Question: I am trying to put a point on the right side of a relative (no defined width) div.
HTML (using Wordpress and Bootstrap)
'''
<div class="col-md-9 col-md-offset-1">
<h2 class="sml-title"><?php the_category(' - '); ?></h2>
...
'''
CSS
'''
.sml-title {
display: inline-block;
padding: 15px;
color: #fff;
background-color: #4ad2dc;
}
.sml-title:after {
right: 0px;
top: 0px;
border: solid transparent;
content: " ";
height: 0;
width: 0;
position: absolute;
pointer-events: none;
border-color: rgba(136, 183, 213, 0);
border-left-color: #88b7d5;
border-width: 30px;
margin-top: -30px;
}
'''
the problem I'm running into is that the arrow goes all the way to the right side of the screen. I want it to go right after the sml-title. But I can't set a width on the sml-title because i don't control the content.
Trying to accomplish this

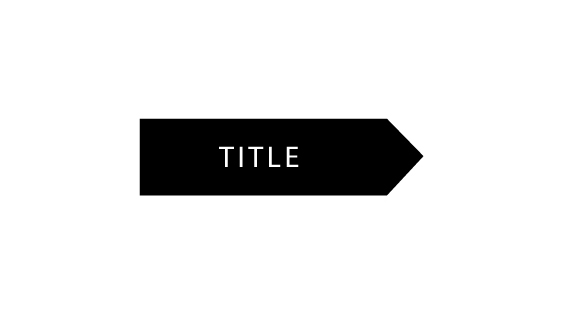
Answer: If you use 'position: absolute', it will position the element within the nearest parent which is either 'position: relative' or 'absolute'. In your case, '.sml-title' has neither of those properties, so '.sml-title:after' is not positioned within '.sml-title'.
If you want your '::after' pseudoelement to be positioned within '.sml-title', you'll need to add 'position: relative' or 'absolute' to '.sml-title'